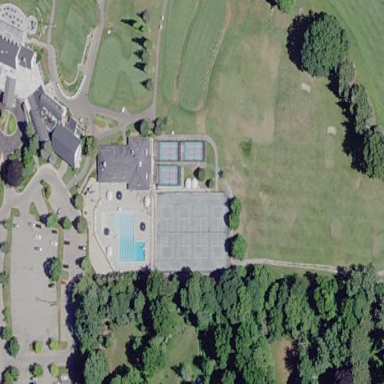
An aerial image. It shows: Grassy area designated as driving range for golf.